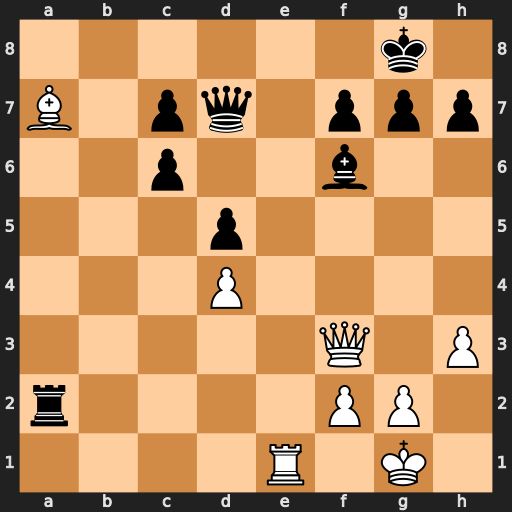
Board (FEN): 6k1/B1pq1ppp/2p2b2/3p4/3P4/5Q1P/r4PP1/4R1K1
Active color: w
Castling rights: -
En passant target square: -
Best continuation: Qb3 Rxa7 Qb8+ Bd8 Qc8 Ra1 Qxd7 Rxe1+ Kh2 g6 Qxd8+